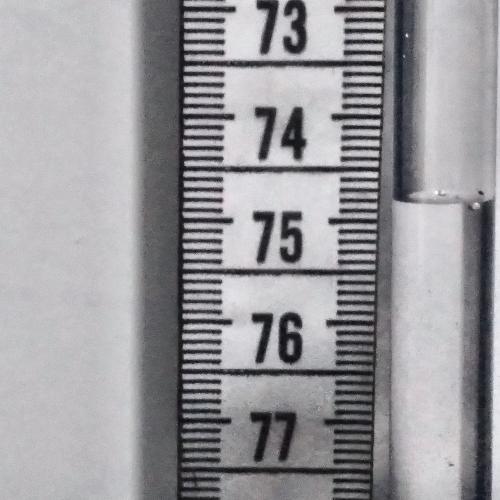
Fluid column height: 74.8 cm